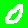
Digit: 0